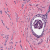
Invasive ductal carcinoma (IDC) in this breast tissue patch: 0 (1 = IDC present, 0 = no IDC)